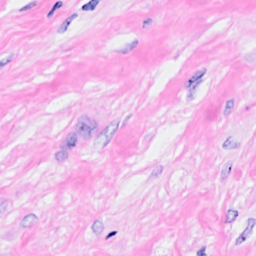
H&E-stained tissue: Breast